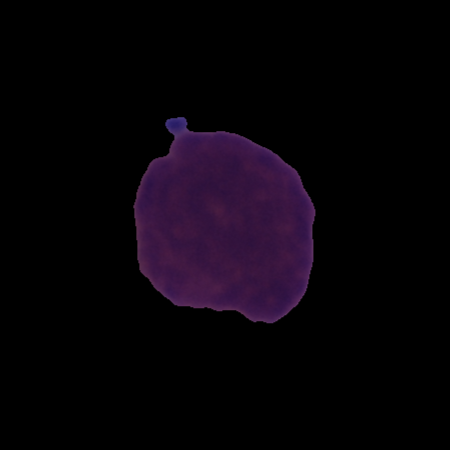
Label: cancer